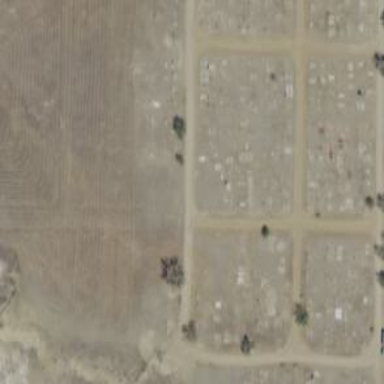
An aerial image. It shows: Cemetery.